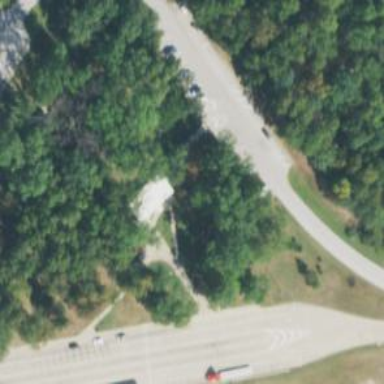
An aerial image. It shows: Rest area on the road.